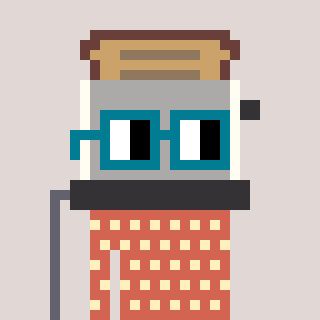
a pixel art character with square dark green glasses, a toaster-shaped head and a peachy-colored body on a warm background